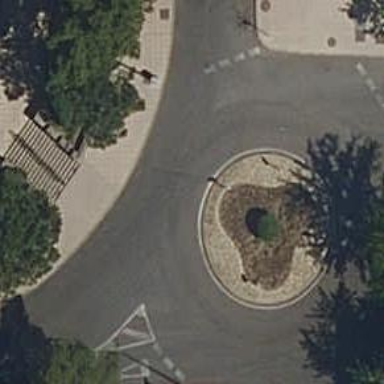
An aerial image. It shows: Residential road with roundabout.